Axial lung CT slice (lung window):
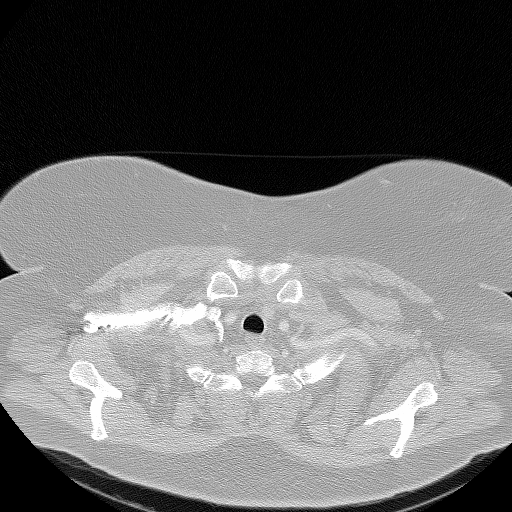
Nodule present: no